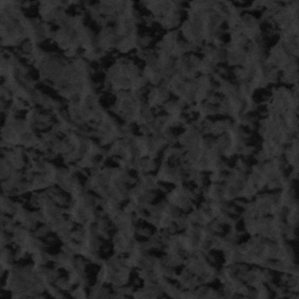
Label: frost